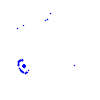
Particle: proton